Aerial crown-view tile of a tropical tree (Barro Colorado Island, Panama), acquired 20250512:
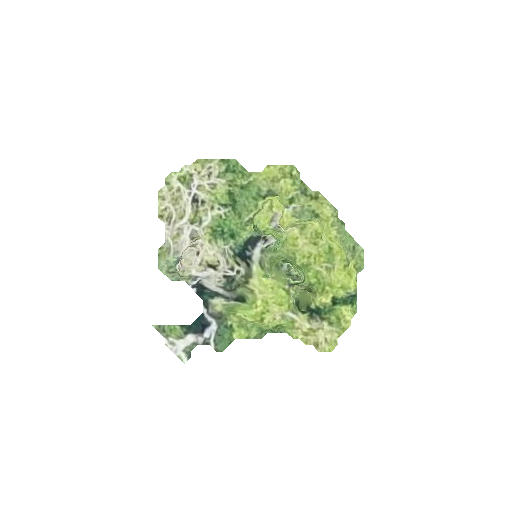
Species: Lonchocarpus heptaphyllus
GBIF accepted scientific name: Lonchocarpus heptaphyllus
Crown area: 44.357 m²